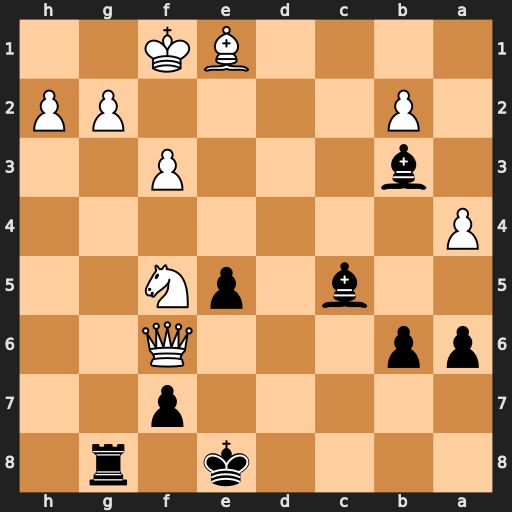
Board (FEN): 4k1r1/5p2/pp3Q2/2b1pN2/P7/1b3P2/1P4PP/4BK2
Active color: b
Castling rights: -
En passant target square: -
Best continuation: Bc4#